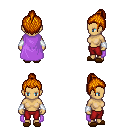
a pixel art fantasy rpg character, female body template, human, tanned skin, lavender cape, red pants, dark blonde short topknot hairstyle, white cloth bracers, brown slippers, four views (front, back, left, right), 2x2 character sprite sheet, small pixel art, hard edges, no anti-aliasing